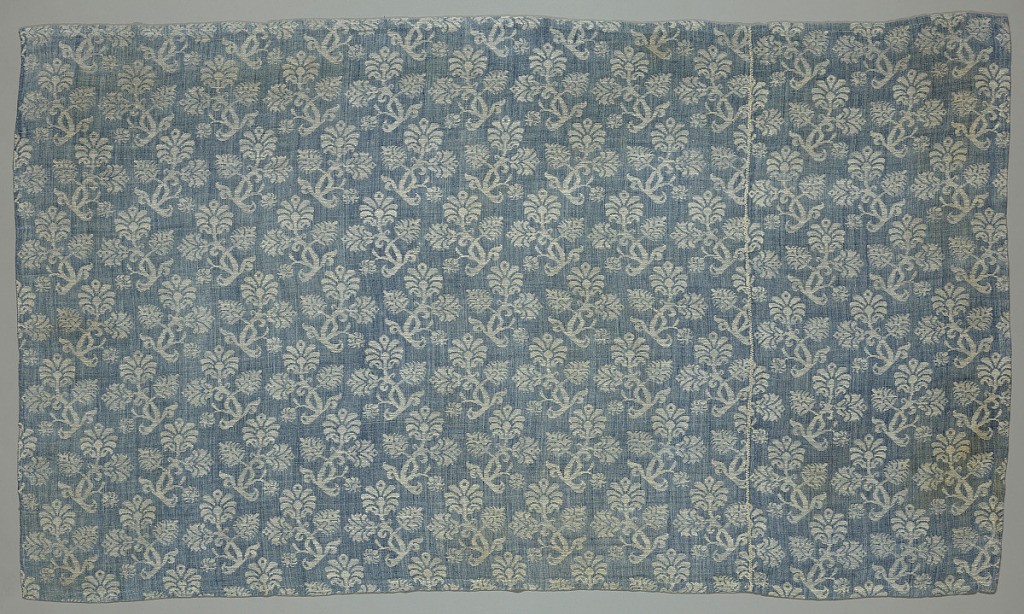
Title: Textile
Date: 17th century
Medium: linen Technique: two plain weave structures interconnected in areas
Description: Brick repeat of dovetailed rows of a white flowering plant on a blue ground. The motif in alternate rows is counterfaced.